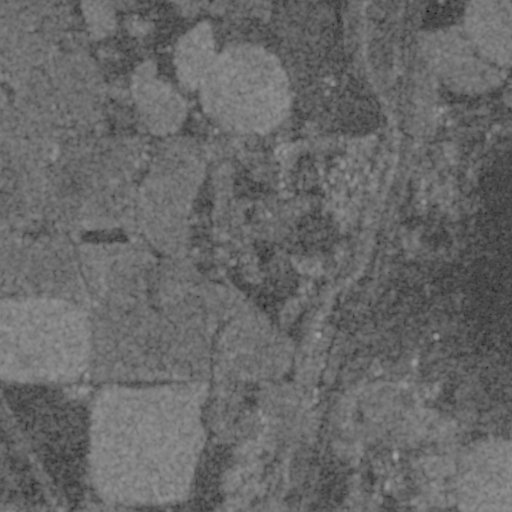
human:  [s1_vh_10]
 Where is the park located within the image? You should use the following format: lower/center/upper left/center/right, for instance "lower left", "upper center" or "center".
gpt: The park is located in the upper center of the image.
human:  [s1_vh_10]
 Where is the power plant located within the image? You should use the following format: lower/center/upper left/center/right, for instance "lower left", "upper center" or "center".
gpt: There is no power plant in the image.

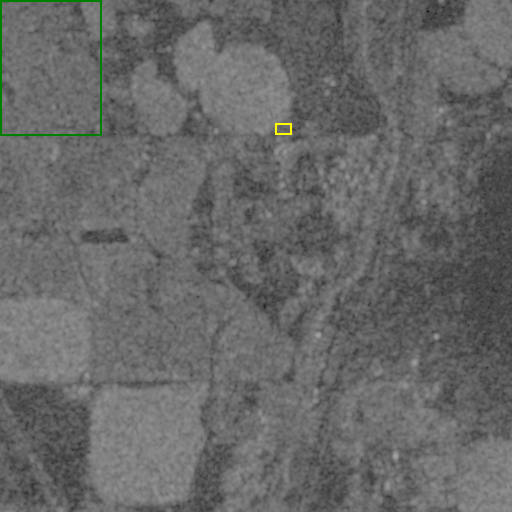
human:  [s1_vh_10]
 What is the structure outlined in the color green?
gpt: The structure outlined in green is a crop field.
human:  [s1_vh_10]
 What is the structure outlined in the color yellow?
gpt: The structure outlined in yellow is a park.
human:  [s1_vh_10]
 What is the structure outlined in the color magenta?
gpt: There is no magenta outline.